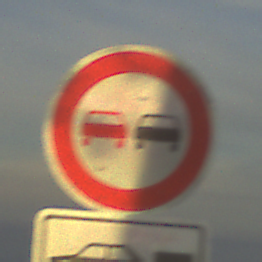
Verkehrszeichen: Ueberholverbot
Zusatzzeichen unten: HinweisDurchSinnbild15
Umgebung: Outdoor, Nature
Tageszeit: SunriseSunset
Wetter: PartlyCloudy
Licht: Natural
Jahreszeit: Summer
Kontrast: HighContrast